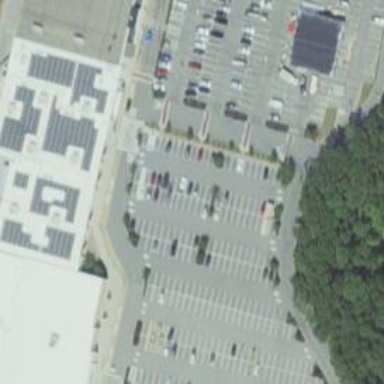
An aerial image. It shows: Parking space is available.